Question: Do you know of any good way/plugin to do this with jquery or any description on how to approach this effectively.

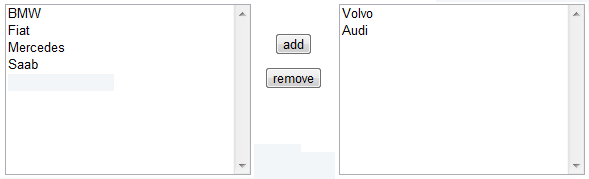
Answer: This seems like what you're looking for:
"Easy Multi-Select Transfer with jQuery"
<URL>
Quick snippet, assumes you have two select lists ID'd #select 1 and #select2, as well as two buttons with IDs #add and #remove.
'''
$().ready(function() {
$('#add').click(function() {
return !$('#select1 option:selected').remove().appendTo('#select2');
});
$('#remove').click(function() {
return !$('#select2 option:selected').remove().appendTo('#select1');
});
});
'''